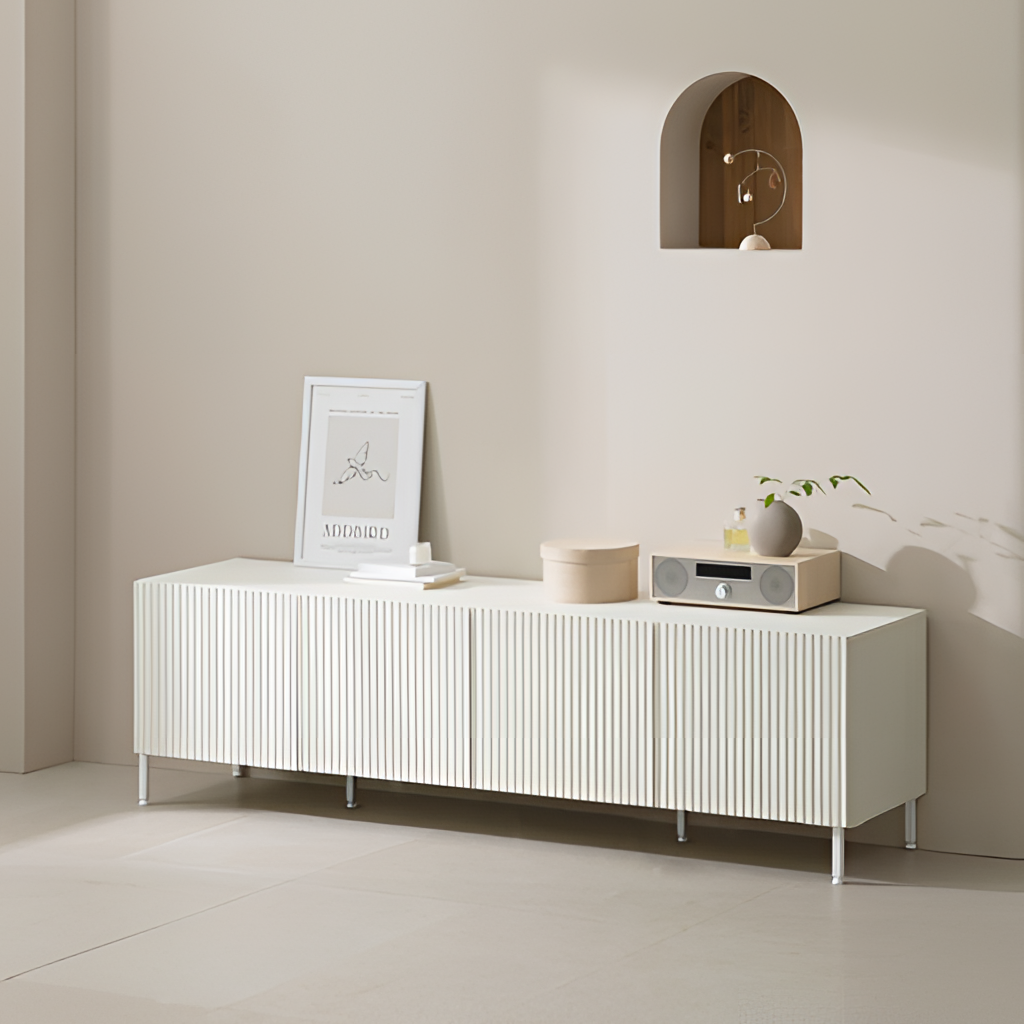
living room, wood cabinet, beige tile flooring, with large square pattern, beige paint wallpaper, with solid pattern, minimalist